Interaction volume radius: 10 \u00c5
Interaction volume height: 20 \u00c5
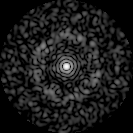
Disorder parameter: 0.8495